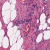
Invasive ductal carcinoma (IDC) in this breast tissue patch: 1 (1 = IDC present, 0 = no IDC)